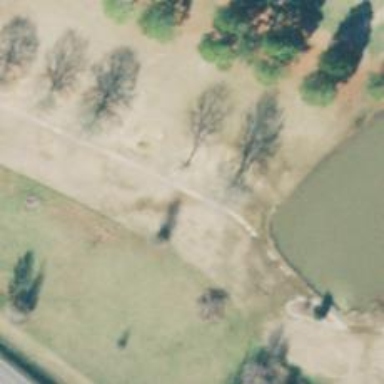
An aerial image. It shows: Footway that serves as golf path.